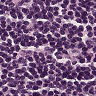
Metastatic tissue present: no